Question: I would like to graph a 3d plot of a sphere, which colors sections differently according to some function of the theta, phi coordinates. I could graph two separate graphs, one of each color, but I'm not sure exactly how the gridding/meshing works when plotting. Viz. I want to grid/mesh over all thetas/phis in a sphere, but then throw out certain pairs given a boolean function. Is this possible? Attached is a picture of a scatterplot that does what I'd like to do with surfaces.
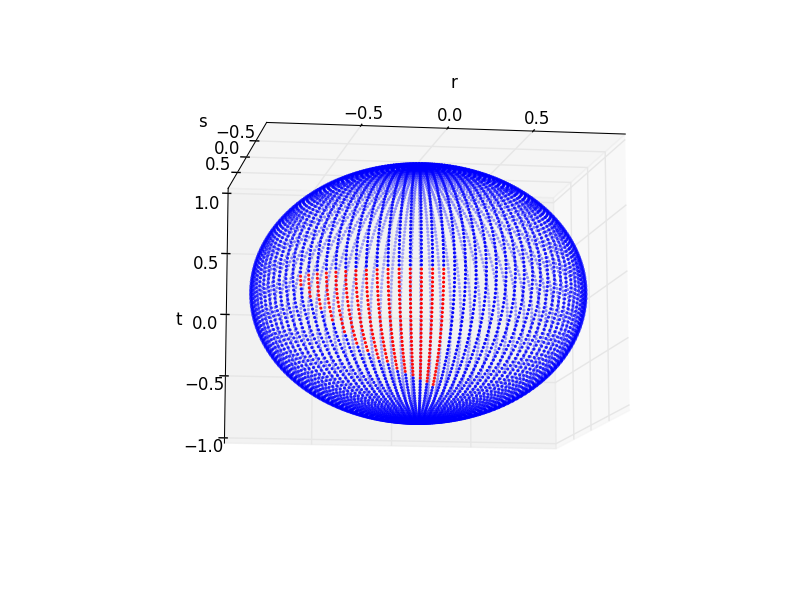
Answer: Based on <URL>:
'''
from mpl_toolkits.mplot3d import Axes3D
import numpy as np
import matplotlib.pyplot as plt
fig = plt.figure()
ax = fig.add_subplot(1, 1, 1, projection='3d')
THETA, PHI = np.ogrid[0:2*np.pi:40j, 0:np.pi:30j]
X = 10 * np.cos(THETA) * np.sin(PHI)
Y = 10 * np.sin(THETA) * np.sin(PHI)
Z = 10 * np.ones_like(THETA) * np.cos(PHI)
def func(THETA, PHI):
mask = (THETA < np.pi/2) & (np.pi/3 < PHI) & (PHI < 2 * np.pi/3)
return np.where(mask, 1, 0.5)
C = func(THETA, PHI)
x = X.ravel()
y = Y.ravel()
z = Z.ravel()
c = C.ravel()
ax.scatter(x, y, z, c=c, s=30, vmin=0, vmax=1)
ax.set_aspect('equal')
plt.show()
'''
yields

---
Note you could also color patches on a sphere using 'plot_surface':
'''
from mpl_toolkits.mplot3d import Axes3D
import numpy as np
import matplotlib.pyplot as plt
fig = plt.figure()
ax = fig.add_subplot(111, projection='3d')
THETA, PHI = np.ogrid[0:2*np.pi:40j, 0:np.pi:30j]
X = 10 * np.cos(THETA) * np.sin(PHI)
Y = 10 * np.sin(THETA) * np.sin(PHI)
Z = 10 * np.ones_like(THETA) * np.cos(PHI)
def func(THETA, PHI):
mask = (THETA < np.pi/2) & (np.pi/3 < PHI) & (PHI < 2 * np.pi/3)
return np.where(mask, 1, 0.5)
C = func(THETA, PHI)
jet = plt.cm.jet
ax.plot_surface(X, Y, Z, rstride=2, cstride=2, facecolors=jet(C))
ax.set_aspect('equal')
plt.show()
'''